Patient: sex M, age 24
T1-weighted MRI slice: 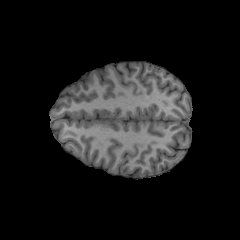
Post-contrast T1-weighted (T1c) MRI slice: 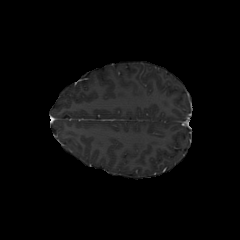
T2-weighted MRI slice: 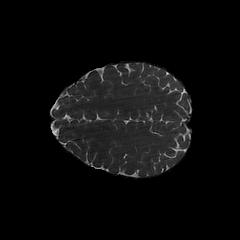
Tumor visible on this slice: no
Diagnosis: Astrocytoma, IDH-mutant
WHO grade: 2